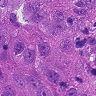
Metastatic tissue present: yes